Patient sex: M
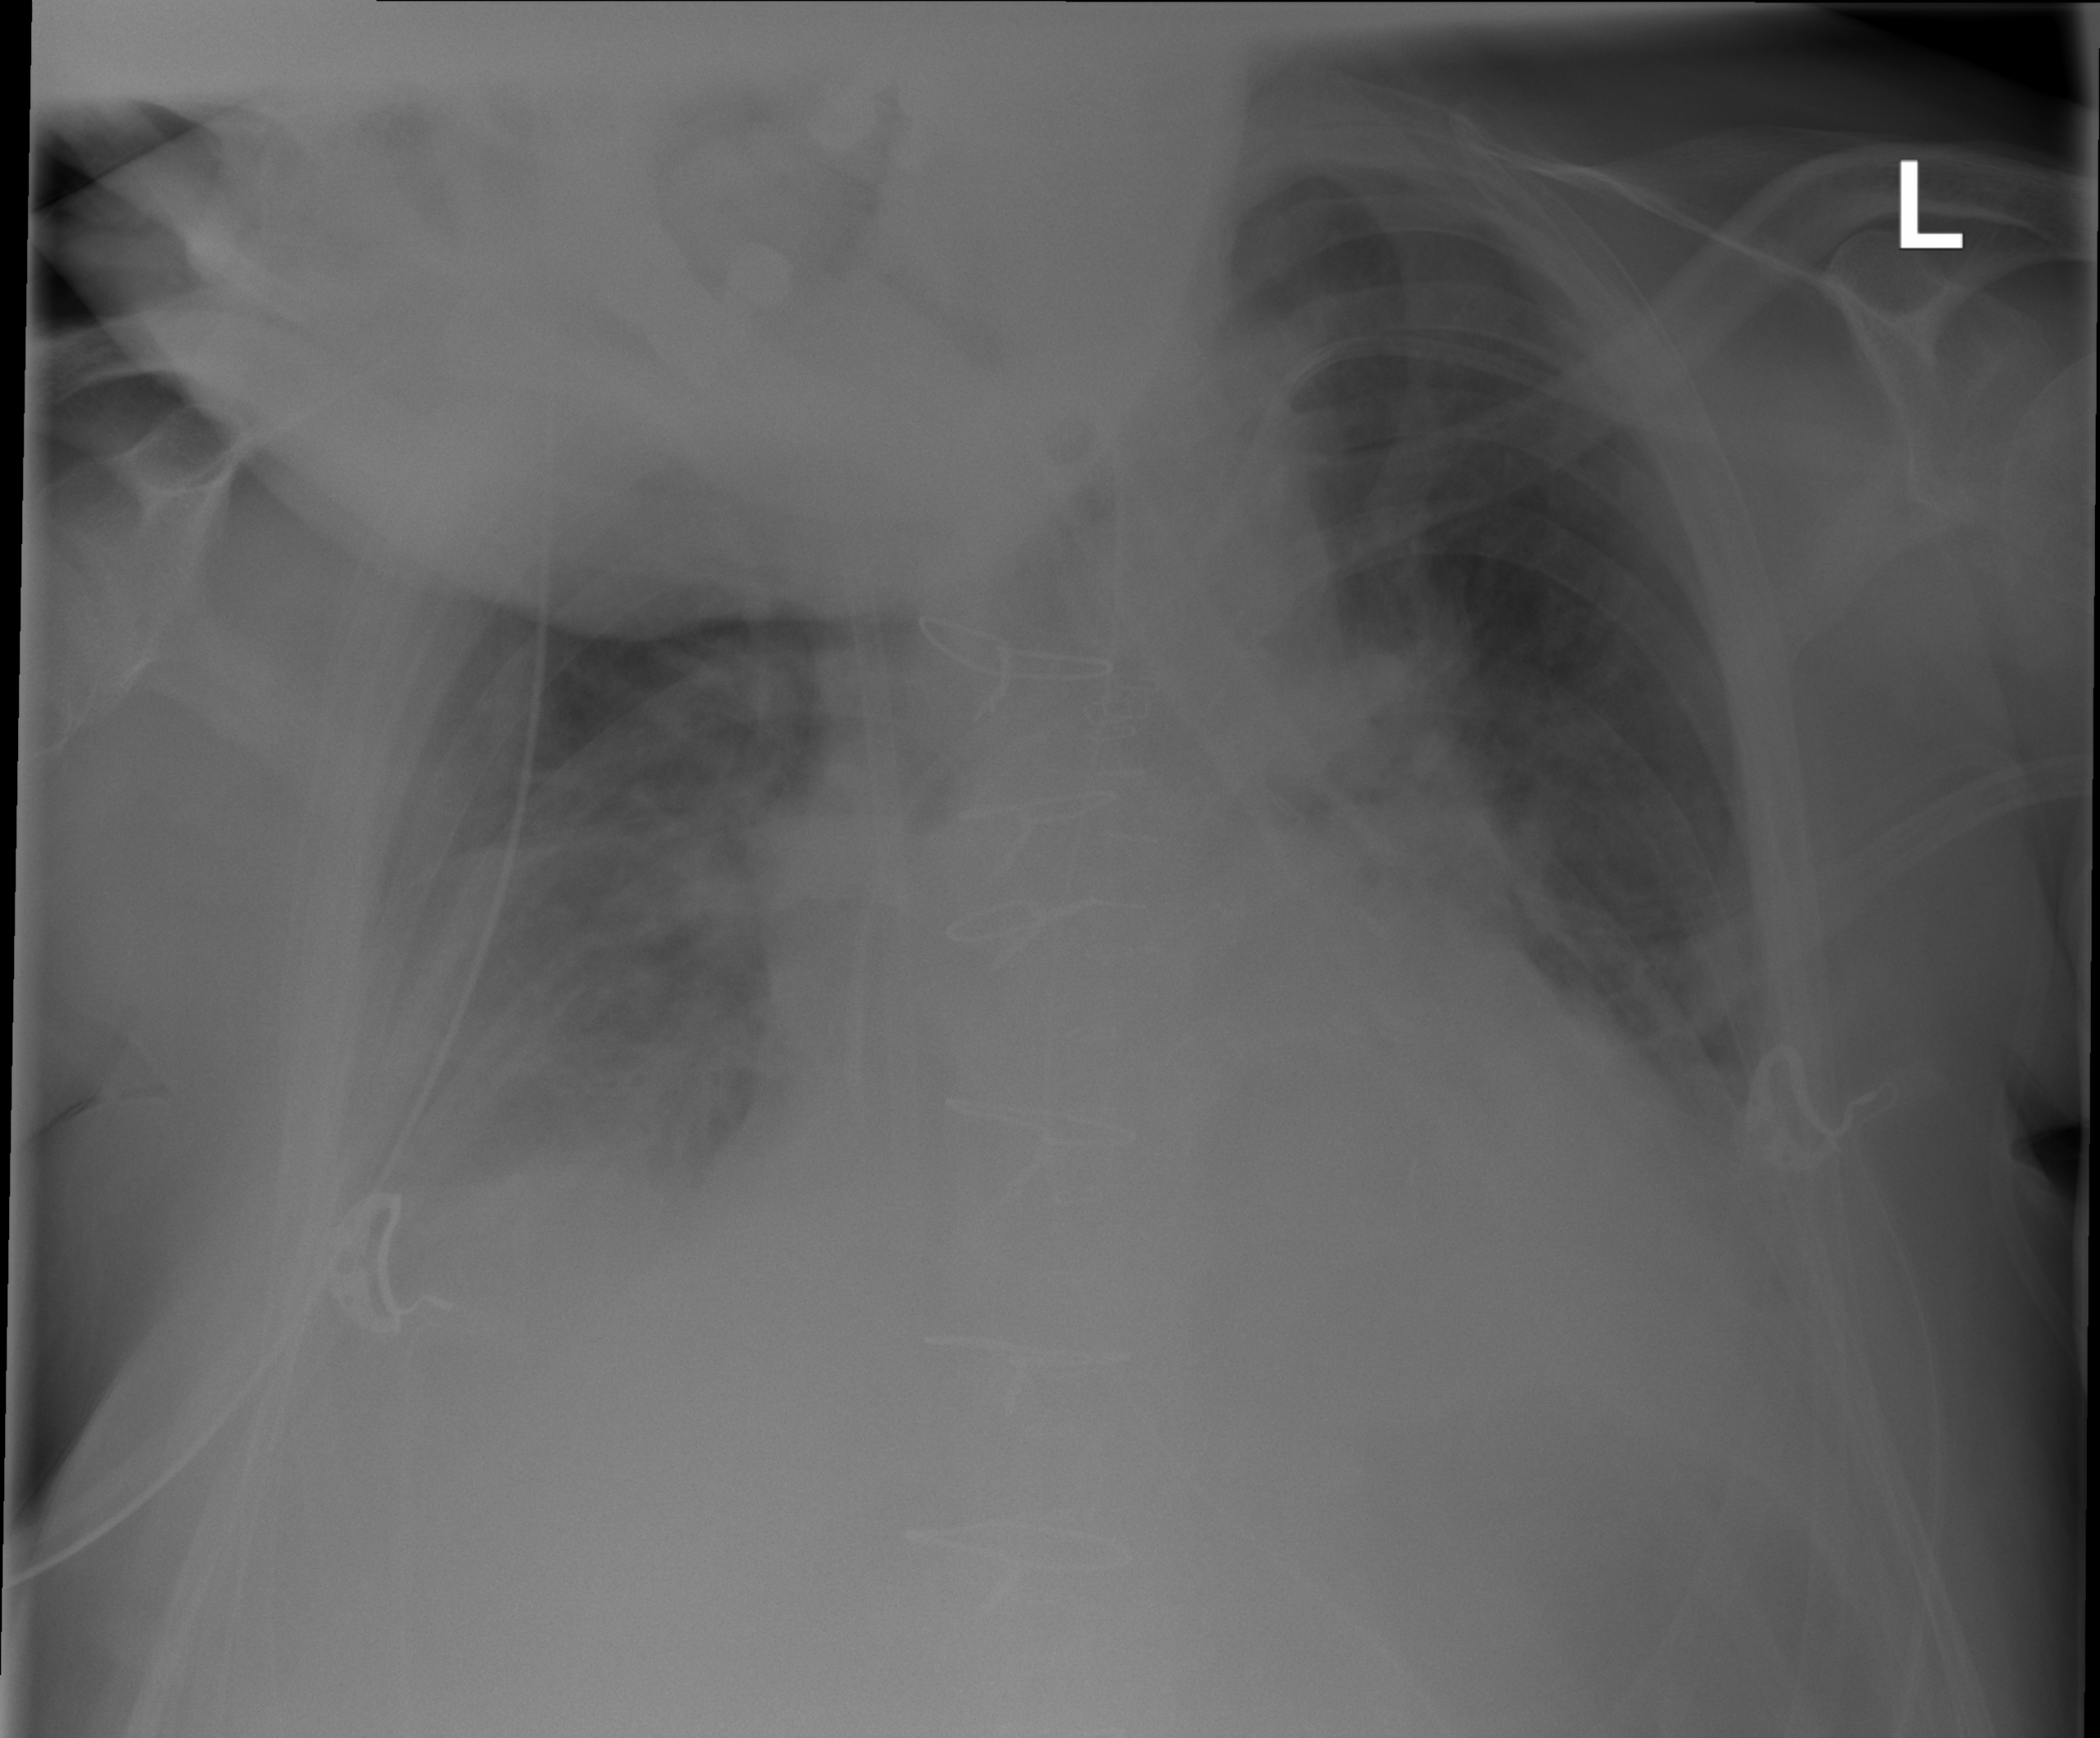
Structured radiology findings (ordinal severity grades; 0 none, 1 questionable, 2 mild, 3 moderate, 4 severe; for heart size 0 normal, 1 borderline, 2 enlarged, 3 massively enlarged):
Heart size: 0
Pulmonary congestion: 2
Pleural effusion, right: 2
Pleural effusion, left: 2
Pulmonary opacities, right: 2
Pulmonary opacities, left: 1
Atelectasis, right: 2
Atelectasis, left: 2